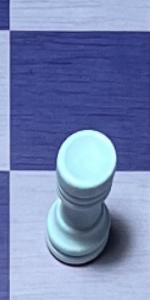
Label: Rook_White